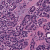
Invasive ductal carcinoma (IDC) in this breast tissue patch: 1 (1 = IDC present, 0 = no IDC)